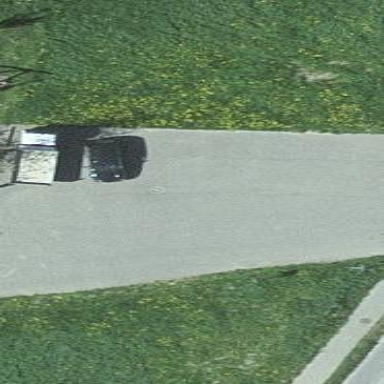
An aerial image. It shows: Parking area.